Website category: university
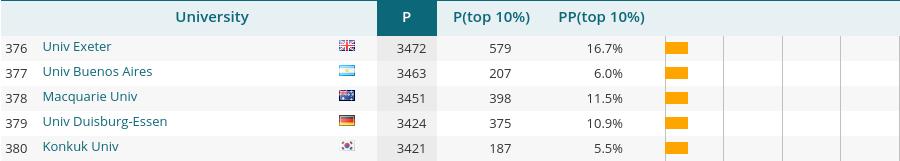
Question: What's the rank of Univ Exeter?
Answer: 376

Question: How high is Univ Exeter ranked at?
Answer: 376

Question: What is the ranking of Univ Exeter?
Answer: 376

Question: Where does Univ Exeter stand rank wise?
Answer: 376

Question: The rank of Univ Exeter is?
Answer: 376

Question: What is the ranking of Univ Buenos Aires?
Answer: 377

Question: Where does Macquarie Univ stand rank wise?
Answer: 378

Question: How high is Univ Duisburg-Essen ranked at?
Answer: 379

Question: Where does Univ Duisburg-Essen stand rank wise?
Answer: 379

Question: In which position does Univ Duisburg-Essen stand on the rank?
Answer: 379

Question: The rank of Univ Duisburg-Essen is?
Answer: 379

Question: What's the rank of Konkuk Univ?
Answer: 380

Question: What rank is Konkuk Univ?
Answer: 380

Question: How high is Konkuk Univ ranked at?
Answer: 380

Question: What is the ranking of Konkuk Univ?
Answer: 380

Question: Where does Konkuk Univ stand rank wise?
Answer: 380

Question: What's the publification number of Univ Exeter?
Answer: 3472

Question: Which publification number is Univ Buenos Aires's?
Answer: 3463

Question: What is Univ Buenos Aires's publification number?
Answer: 3463

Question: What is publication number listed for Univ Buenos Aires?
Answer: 3463

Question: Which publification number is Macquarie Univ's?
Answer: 3451

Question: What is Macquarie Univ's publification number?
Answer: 3451

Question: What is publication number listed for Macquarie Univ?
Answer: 3451

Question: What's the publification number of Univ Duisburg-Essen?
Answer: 3424

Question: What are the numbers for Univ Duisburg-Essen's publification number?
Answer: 3424

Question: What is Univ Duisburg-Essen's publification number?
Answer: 3424

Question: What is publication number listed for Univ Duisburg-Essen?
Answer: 3424

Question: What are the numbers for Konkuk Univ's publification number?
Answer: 3421

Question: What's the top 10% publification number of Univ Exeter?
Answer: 579

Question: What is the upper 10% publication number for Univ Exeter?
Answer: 579

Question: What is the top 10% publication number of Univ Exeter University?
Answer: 579

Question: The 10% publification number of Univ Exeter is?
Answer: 579

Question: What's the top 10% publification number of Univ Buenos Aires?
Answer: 207

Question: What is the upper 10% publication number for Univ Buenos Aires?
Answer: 207

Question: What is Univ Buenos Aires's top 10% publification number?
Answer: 207

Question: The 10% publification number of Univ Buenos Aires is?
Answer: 207

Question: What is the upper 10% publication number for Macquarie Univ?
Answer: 398

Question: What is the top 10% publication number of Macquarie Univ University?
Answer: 398

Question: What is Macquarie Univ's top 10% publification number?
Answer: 398

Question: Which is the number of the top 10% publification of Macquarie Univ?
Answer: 398

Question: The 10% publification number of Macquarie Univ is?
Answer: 398

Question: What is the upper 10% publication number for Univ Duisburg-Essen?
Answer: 375

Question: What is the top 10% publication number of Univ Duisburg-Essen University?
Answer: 375

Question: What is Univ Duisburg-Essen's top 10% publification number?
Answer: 375

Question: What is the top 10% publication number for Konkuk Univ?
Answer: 187

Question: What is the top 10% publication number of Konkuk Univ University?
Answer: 187

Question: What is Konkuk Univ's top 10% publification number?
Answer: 187

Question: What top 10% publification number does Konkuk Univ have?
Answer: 187

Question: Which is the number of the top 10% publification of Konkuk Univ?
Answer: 187

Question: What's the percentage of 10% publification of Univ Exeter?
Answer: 16.7%

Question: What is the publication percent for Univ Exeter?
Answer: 16.7%

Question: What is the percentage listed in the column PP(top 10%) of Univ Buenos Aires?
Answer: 6.0%

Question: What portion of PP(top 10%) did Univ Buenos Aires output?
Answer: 6.0%

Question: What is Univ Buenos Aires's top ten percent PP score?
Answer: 6.0%

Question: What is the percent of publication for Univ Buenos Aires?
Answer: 6.0%

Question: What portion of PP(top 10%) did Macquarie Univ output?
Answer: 11.5%

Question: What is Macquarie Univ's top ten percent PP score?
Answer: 11.5%

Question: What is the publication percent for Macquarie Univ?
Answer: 11.5%

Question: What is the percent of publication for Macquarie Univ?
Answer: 11.5%

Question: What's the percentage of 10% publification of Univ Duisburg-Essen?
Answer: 10.9%

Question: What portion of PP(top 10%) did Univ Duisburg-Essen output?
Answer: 10.9%

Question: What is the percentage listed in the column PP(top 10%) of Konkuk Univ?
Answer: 5.5%

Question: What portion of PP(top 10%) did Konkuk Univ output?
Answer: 5.5%

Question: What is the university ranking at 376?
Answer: Univ Exeter